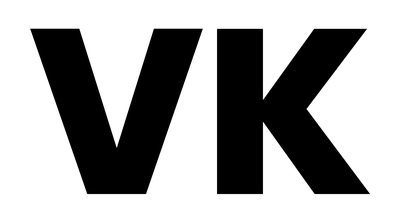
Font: Poppins-ExtraBold